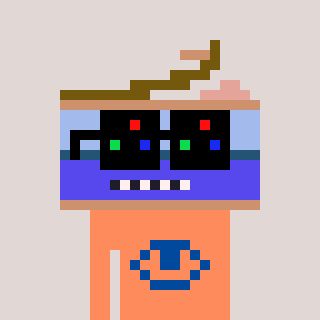
a pixel art character with square black sunglasses, a canned ham-shaped head and a peachy-colored body on a warm background